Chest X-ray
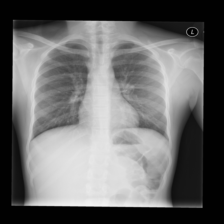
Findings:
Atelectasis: negative
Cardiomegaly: negative
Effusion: negative
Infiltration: negative
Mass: negative
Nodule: negative
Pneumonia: negative
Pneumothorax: negative
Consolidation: negative
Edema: negative
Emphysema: negative
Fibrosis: negative
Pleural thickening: negative
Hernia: negative